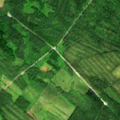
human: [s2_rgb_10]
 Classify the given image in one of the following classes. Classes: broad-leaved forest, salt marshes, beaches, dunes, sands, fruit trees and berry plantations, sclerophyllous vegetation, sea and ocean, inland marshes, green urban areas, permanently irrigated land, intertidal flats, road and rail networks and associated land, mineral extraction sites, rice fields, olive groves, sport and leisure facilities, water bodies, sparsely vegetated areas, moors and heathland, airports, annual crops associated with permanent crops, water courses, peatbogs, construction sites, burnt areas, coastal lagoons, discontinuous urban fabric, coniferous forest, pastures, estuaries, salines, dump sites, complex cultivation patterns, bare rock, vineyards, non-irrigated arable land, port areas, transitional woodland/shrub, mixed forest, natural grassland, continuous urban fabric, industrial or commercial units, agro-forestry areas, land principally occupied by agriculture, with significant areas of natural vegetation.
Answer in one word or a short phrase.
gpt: coniferous forest, transitional woodland/shrub